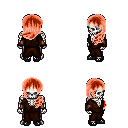
a pixel art fantasy rpg character, male body template, skeleton, brown robe, metal pants, red left-swept hairstyle, leather bracers, ghillies, four views (front, back, left, right), 2x2 character sprite sheet, small pixel art, hard edges, no anti-aliasing